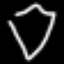
Label: diamond